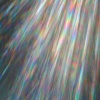
Label: sunburn